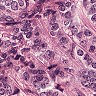
Metastatic tissue present: yes